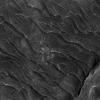
Atmospheric dust classification: not_dusty